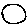
Label: circle